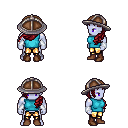
a pixel art fantasy rpg character, male body template, dark elf, purple skin, teal sleeveless shirt, gold greaves, brunette left-swept hairstyle, chain helm, white cloth bracers, brown shoes, four views (front, back, left, right), 2x2 character sprite sheet, small pixel art, hard edges, no anti-aliasing